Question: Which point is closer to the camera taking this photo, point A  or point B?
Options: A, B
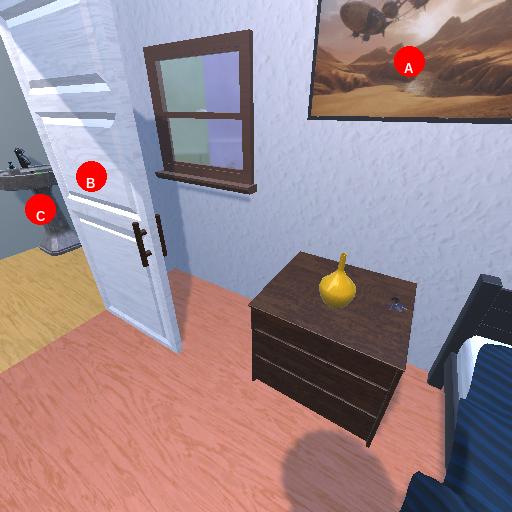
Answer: A